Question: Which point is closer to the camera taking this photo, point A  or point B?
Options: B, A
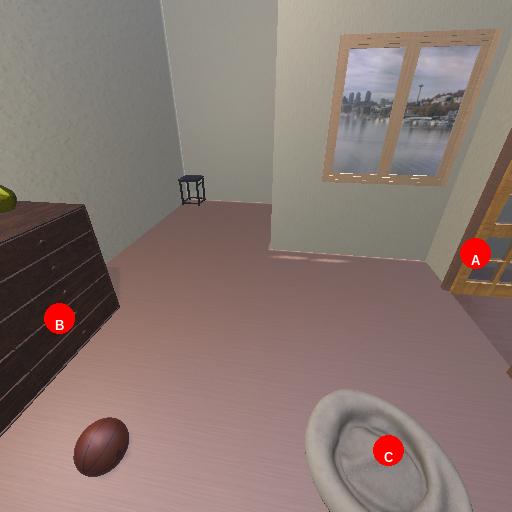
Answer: B